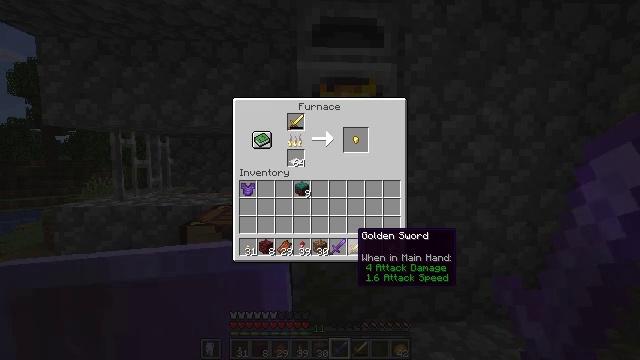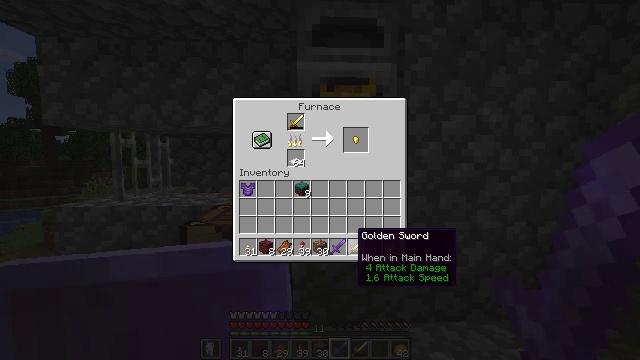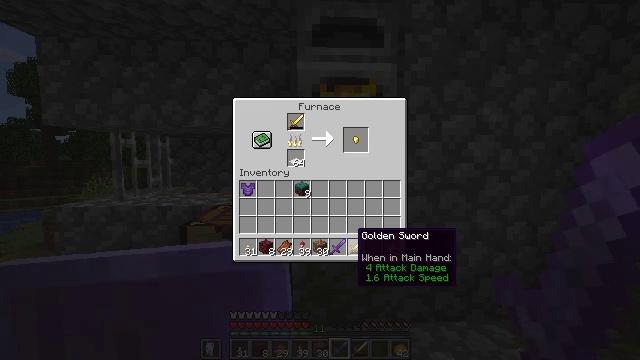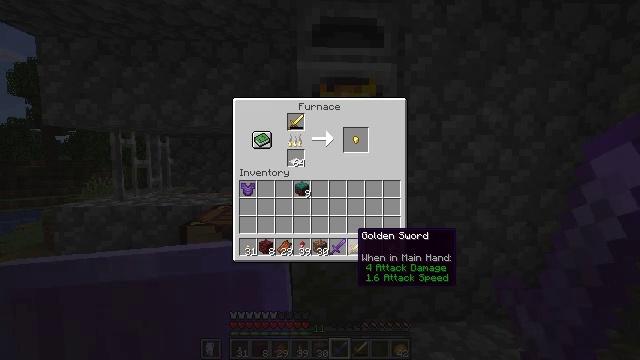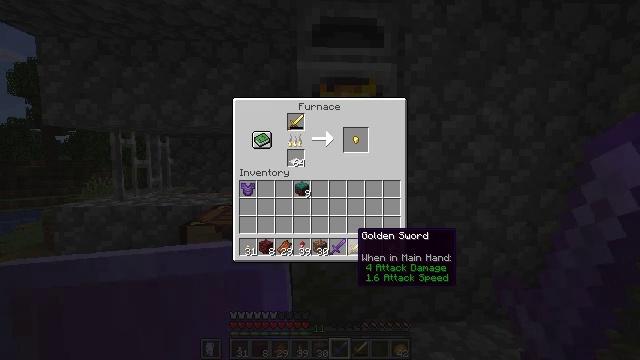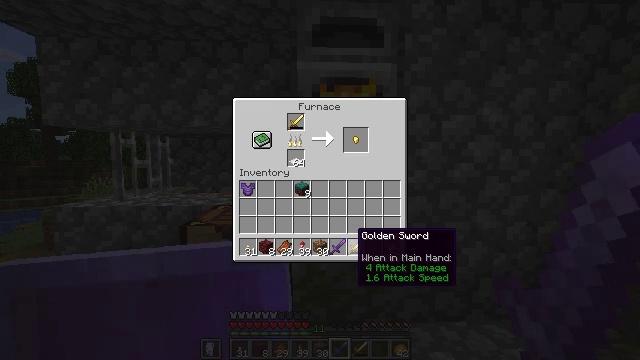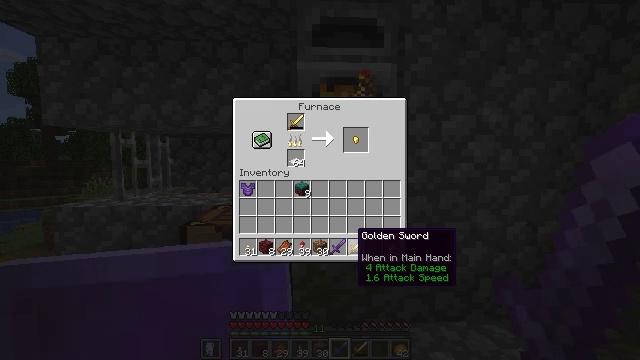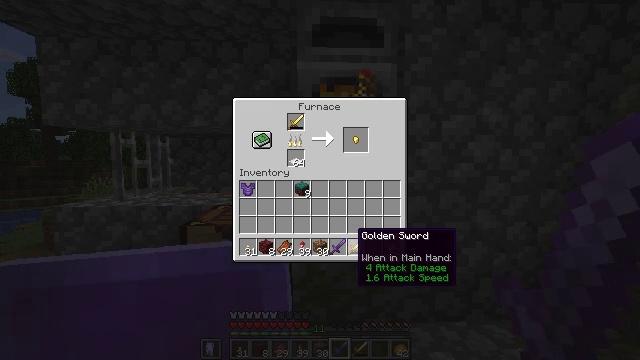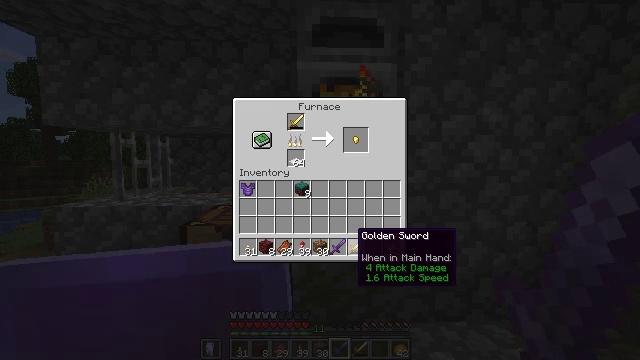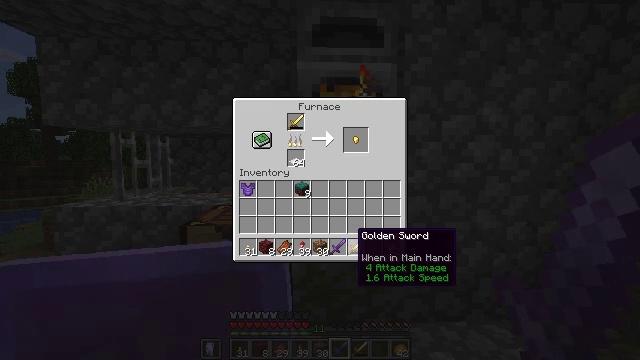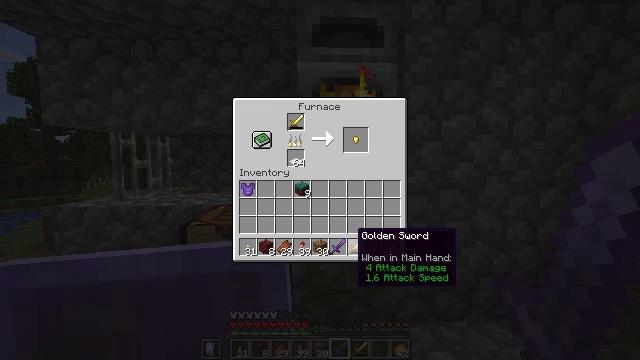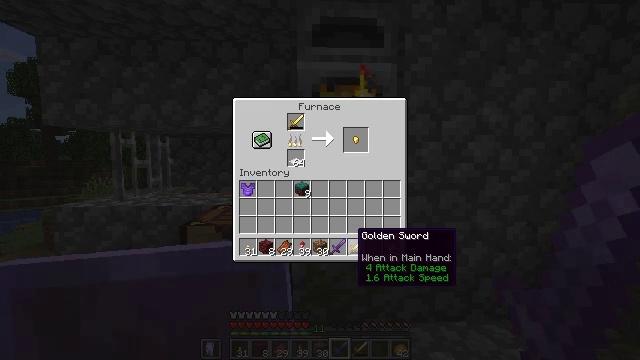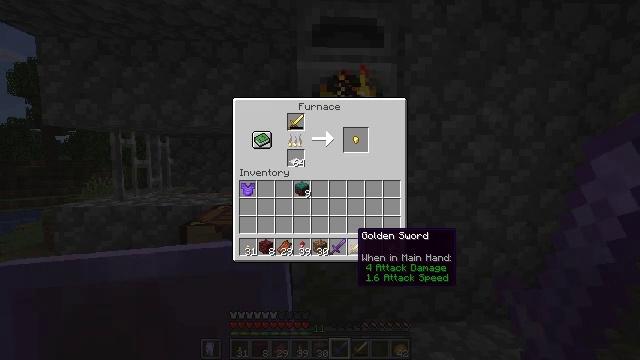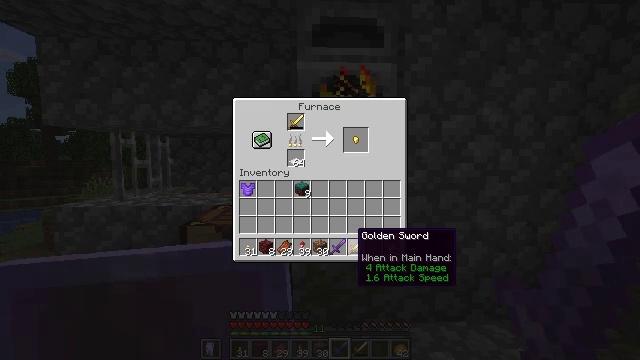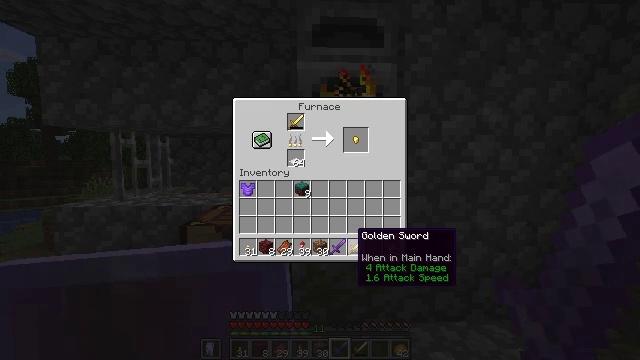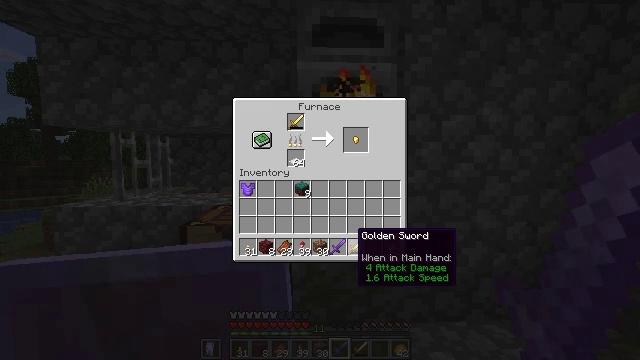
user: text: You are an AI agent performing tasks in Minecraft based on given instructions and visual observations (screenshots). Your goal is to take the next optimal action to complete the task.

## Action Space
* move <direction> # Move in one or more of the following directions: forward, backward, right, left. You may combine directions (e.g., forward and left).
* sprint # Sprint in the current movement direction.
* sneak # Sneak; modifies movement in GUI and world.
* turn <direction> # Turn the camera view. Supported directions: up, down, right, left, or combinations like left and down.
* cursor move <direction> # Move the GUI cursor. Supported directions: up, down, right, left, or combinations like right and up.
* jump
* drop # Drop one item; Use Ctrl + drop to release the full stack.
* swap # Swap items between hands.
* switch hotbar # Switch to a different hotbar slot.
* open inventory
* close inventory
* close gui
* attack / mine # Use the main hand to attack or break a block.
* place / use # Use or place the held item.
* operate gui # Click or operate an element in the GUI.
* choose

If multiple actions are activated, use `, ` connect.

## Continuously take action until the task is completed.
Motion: motion action
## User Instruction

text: Use gold ingot to craft a gold nugget.
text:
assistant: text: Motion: sneak
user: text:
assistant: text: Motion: sneak
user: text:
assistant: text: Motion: sneak
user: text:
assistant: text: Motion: sneak
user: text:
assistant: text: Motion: sneak
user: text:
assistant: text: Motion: sneak
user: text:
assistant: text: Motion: sneak
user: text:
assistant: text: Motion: sneak
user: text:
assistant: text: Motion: sneak
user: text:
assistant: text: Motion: sneak
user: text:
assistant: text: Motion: sneak, choose
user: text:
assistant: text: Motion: sneak, choose
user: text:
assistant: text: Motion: sneak, choose
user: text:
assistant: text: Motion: sneak
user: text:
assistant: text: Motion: sneak, choose
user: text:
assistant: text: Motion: sneak, choose
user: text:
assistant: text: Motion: sneak, choose
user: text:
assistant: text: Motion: sneak
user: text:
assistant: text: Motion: sneak, choose
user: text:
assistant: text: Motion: sneak, choose
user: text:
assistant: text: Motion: sneak, choose
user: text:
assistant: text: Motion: sneak
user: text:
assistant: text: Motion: sneak, choose
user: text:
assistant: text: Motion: sneak, choose
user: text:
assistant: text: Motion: sneak
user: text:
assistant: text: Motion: sneak, choose
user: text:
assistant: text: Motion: sneak, choose
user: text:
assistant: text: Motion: sneak
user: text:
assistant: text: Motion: sneak, choose
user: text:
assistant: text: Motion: sneak, choose